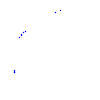
Particle: proton